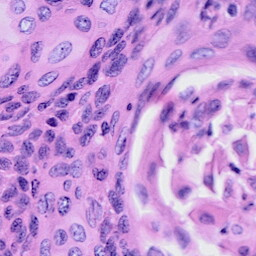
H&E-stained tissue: Cervix